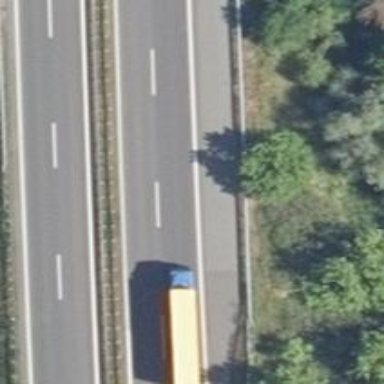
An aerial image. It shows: Asphalt motorway.